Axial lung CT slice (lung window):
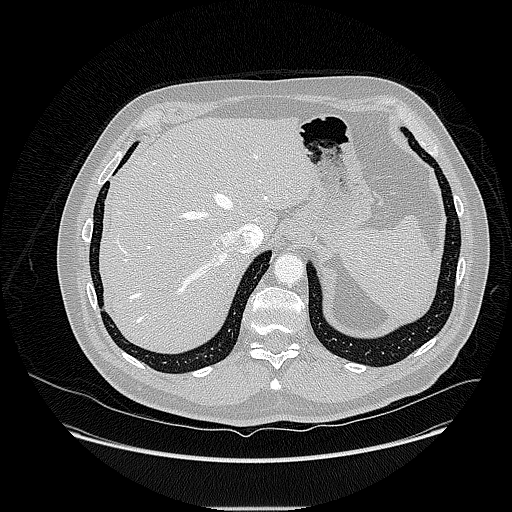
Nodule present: no